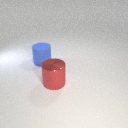
large blue rubber cylinder to the left of large red metal cylinder